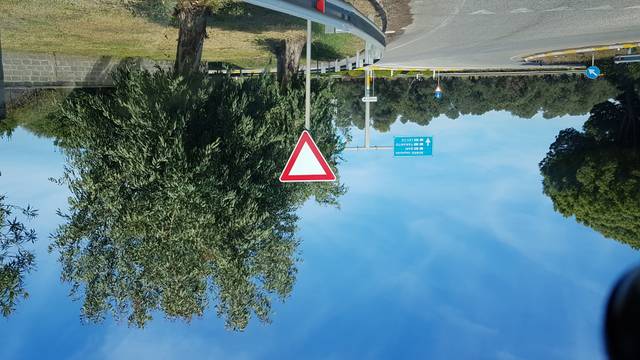
Region: Italy
Coordinates: 40.657, 17.929